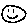
Label: smiley face